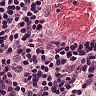
Metastatic tissue present: no